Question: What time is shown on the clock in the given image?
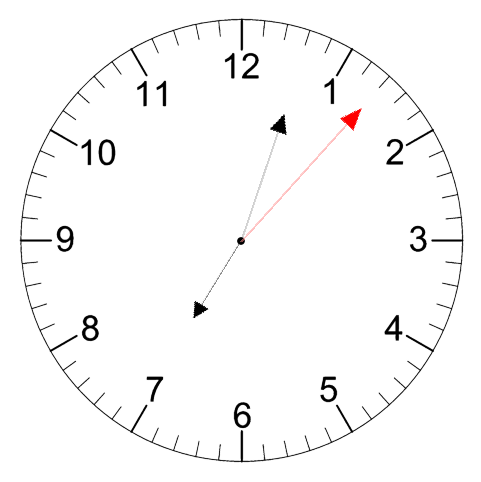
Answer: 07:03:07